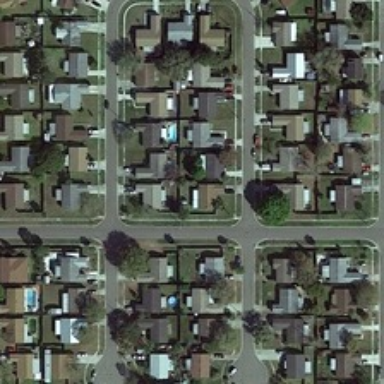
Many buildings and green trees are in a dense residential area .